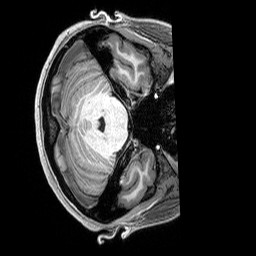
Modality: T1w
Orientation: axial
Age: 25
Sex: female
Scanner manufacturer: siemens
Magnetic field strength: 3 T
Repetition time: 2.8 s
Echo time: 0.00212 s